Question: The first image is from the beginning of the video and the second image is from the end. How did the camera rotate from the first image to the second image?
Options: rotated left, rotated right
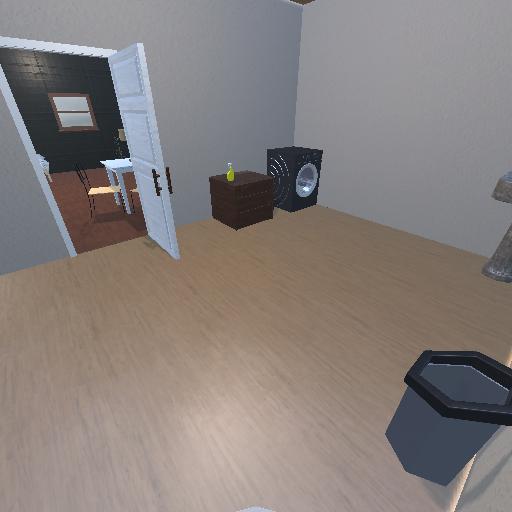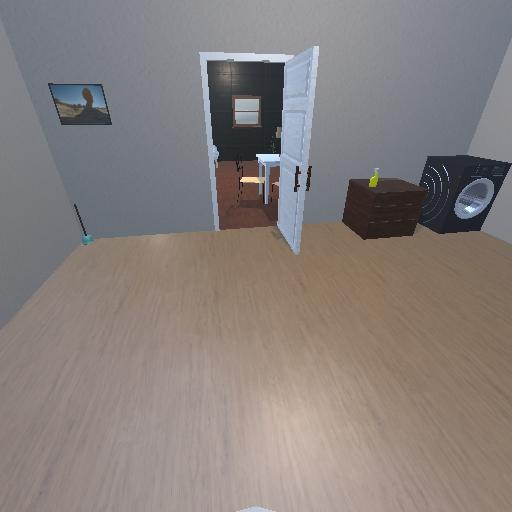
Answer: rotated left